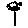
Label: flower